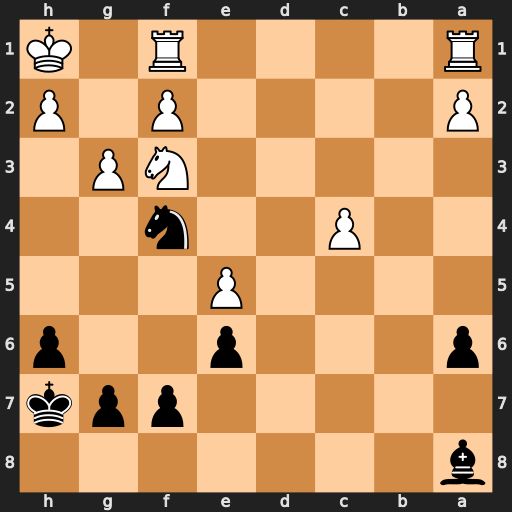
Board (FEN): b7/5ppk/p3p2p/4P3/2P2n2/5NP1/P4P1P/R4R1K
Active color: b
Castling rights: -
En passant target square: -
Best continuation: Bxf3+ Kg1 Nh3#